Question: I opened my activity monitory in OSX to to see how Node was getting along and to my surprise it's using 8 threads. How can in be!!?

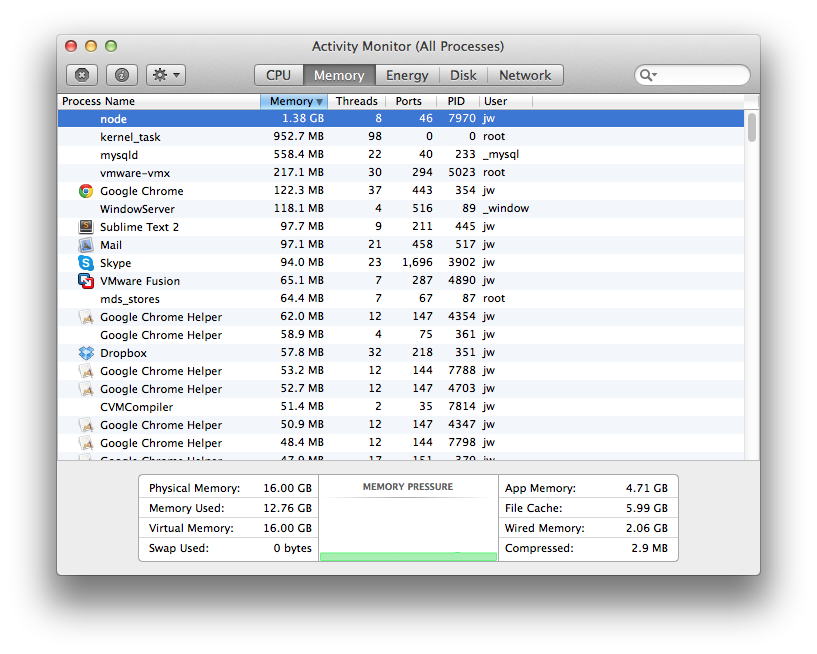
Answer: Node.js is single-threaded.
However, it is built on libuv which handles all low-level platform-dependent stuff, including async IO.
Now the issue is that there is no good API for async IO in operating systems nowadays. Different APIs exist, but they all have their issues.
So in order to implement cross-platform async API, libuv emulates it using a thread pool. This is where those threads are coming from.